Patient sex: M
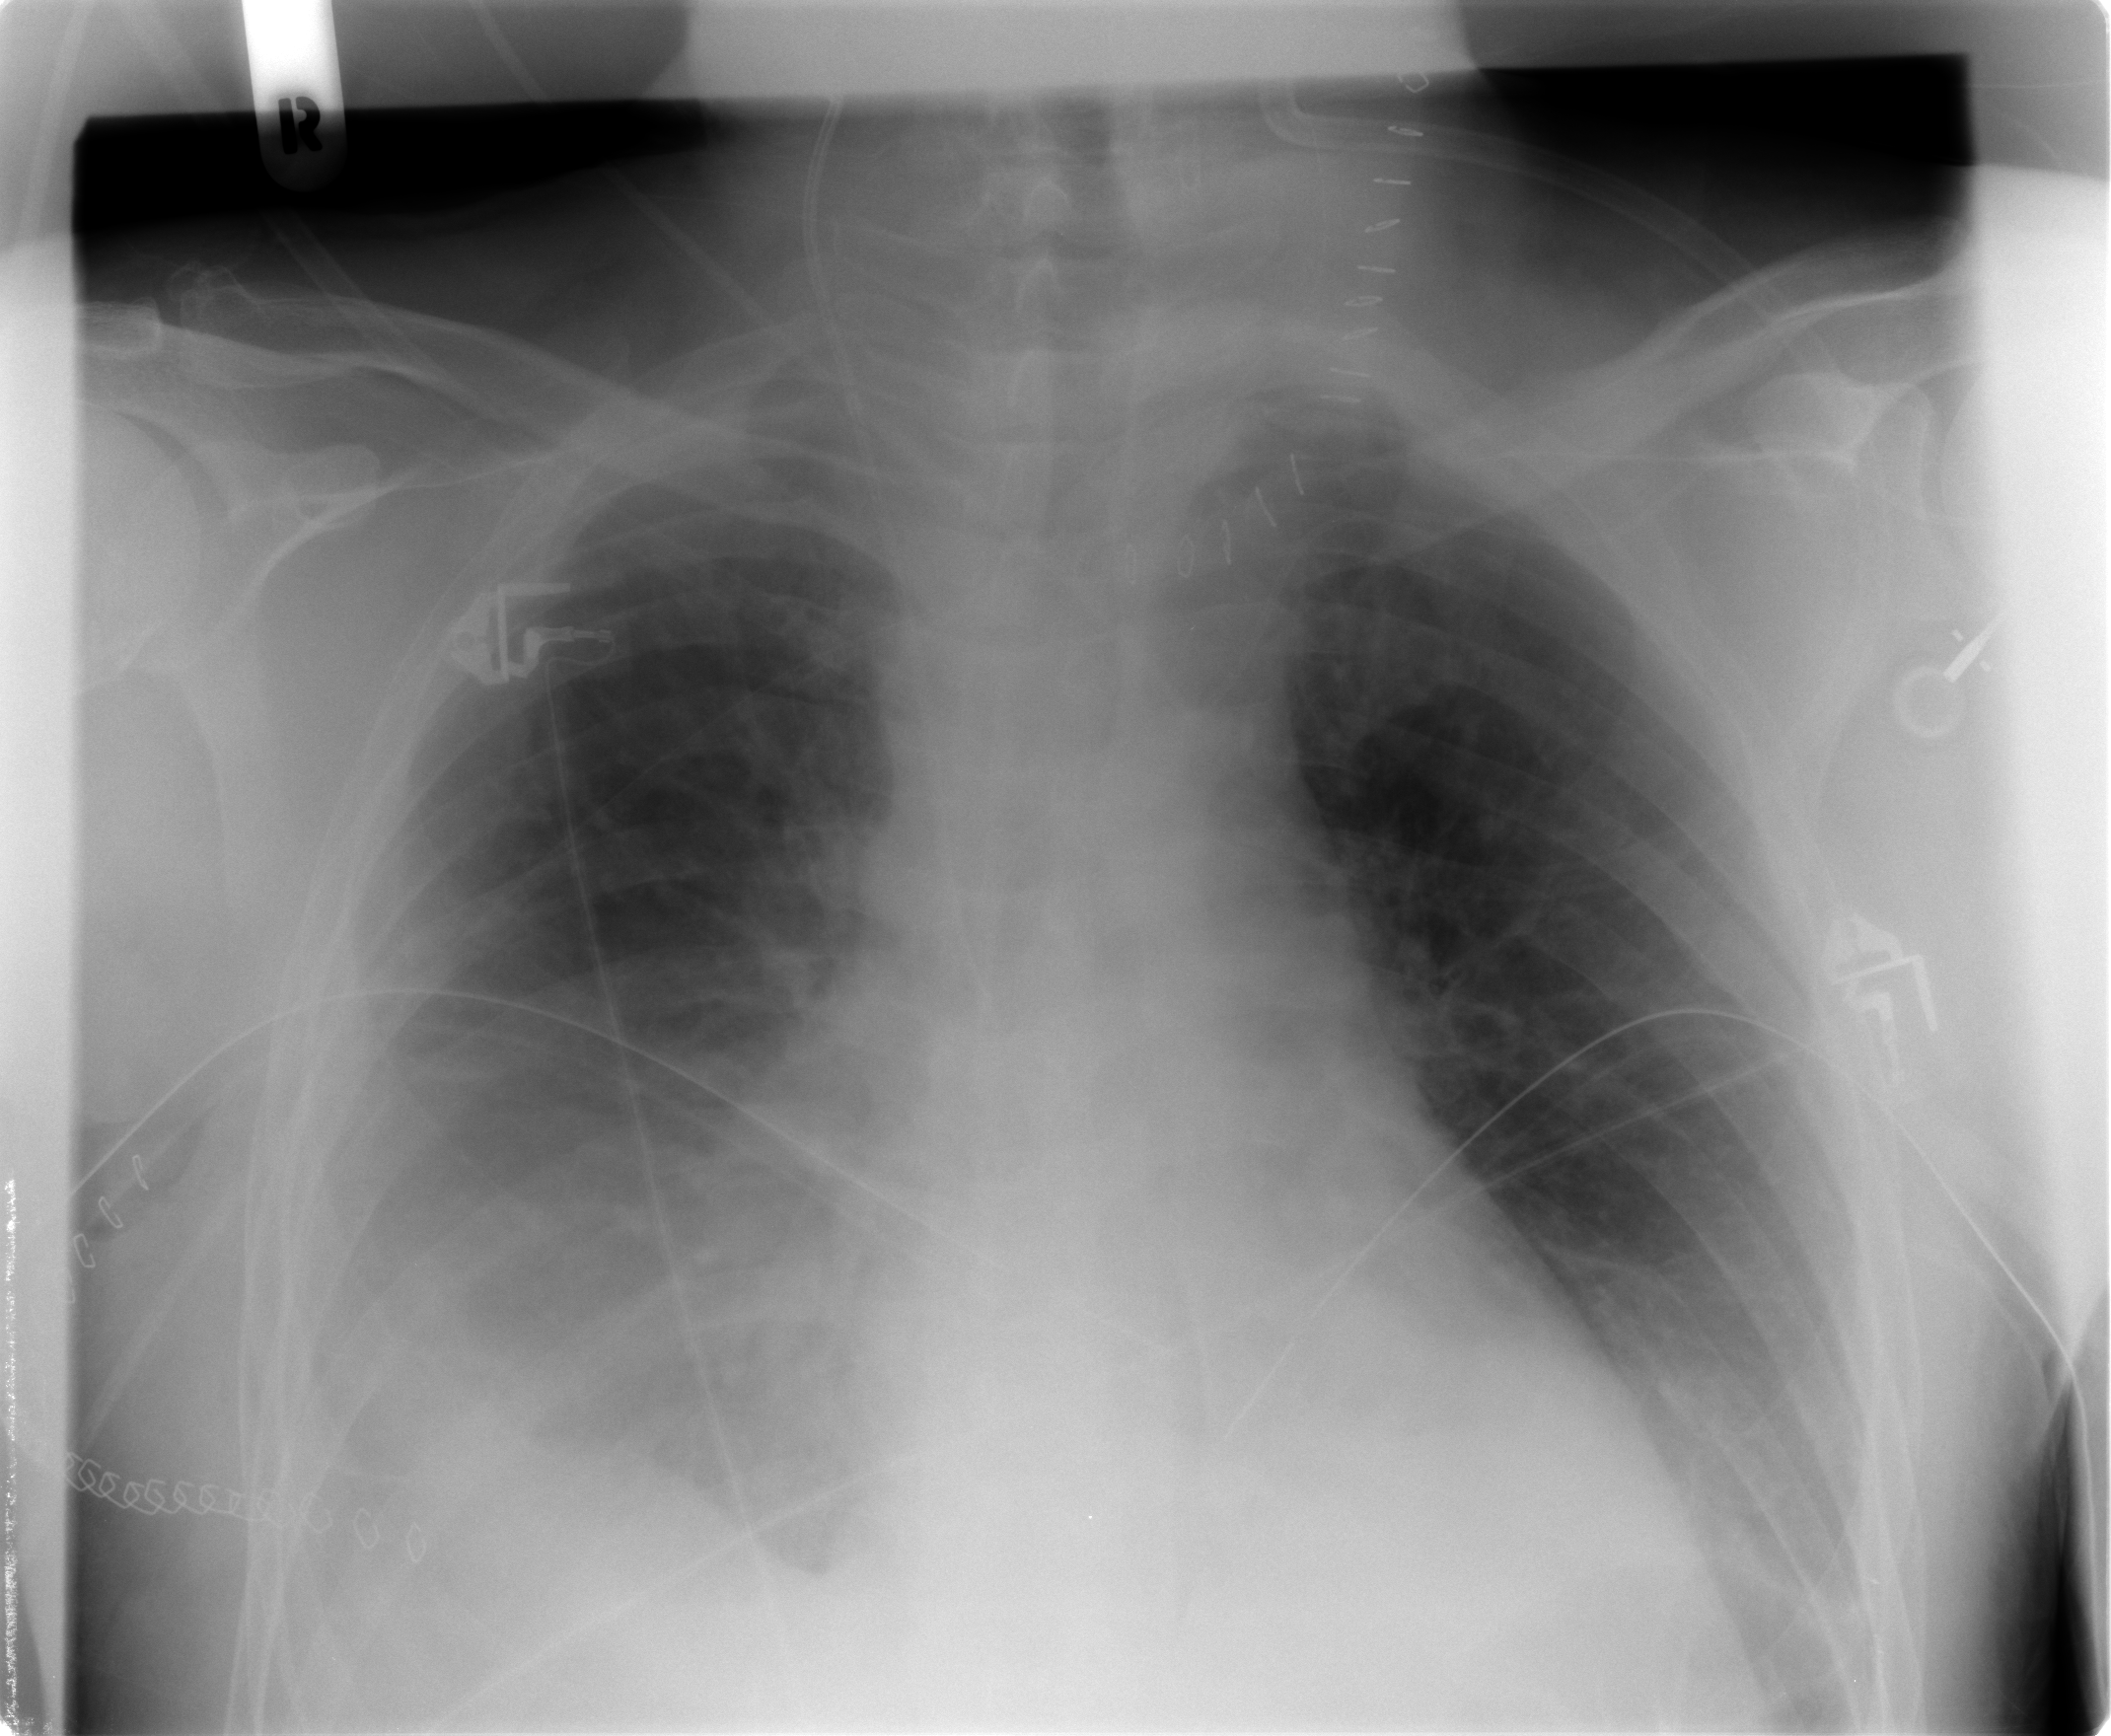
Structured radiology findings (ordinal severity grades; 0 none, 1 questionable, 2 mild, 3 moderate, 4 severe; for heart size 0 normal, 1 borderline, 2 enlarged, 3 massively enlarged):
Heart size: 0
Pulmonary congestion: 2
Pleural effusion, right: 3
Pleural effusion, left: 2
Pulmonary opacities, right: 0
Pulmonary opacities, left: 0
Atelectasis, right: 3
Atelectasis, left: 3